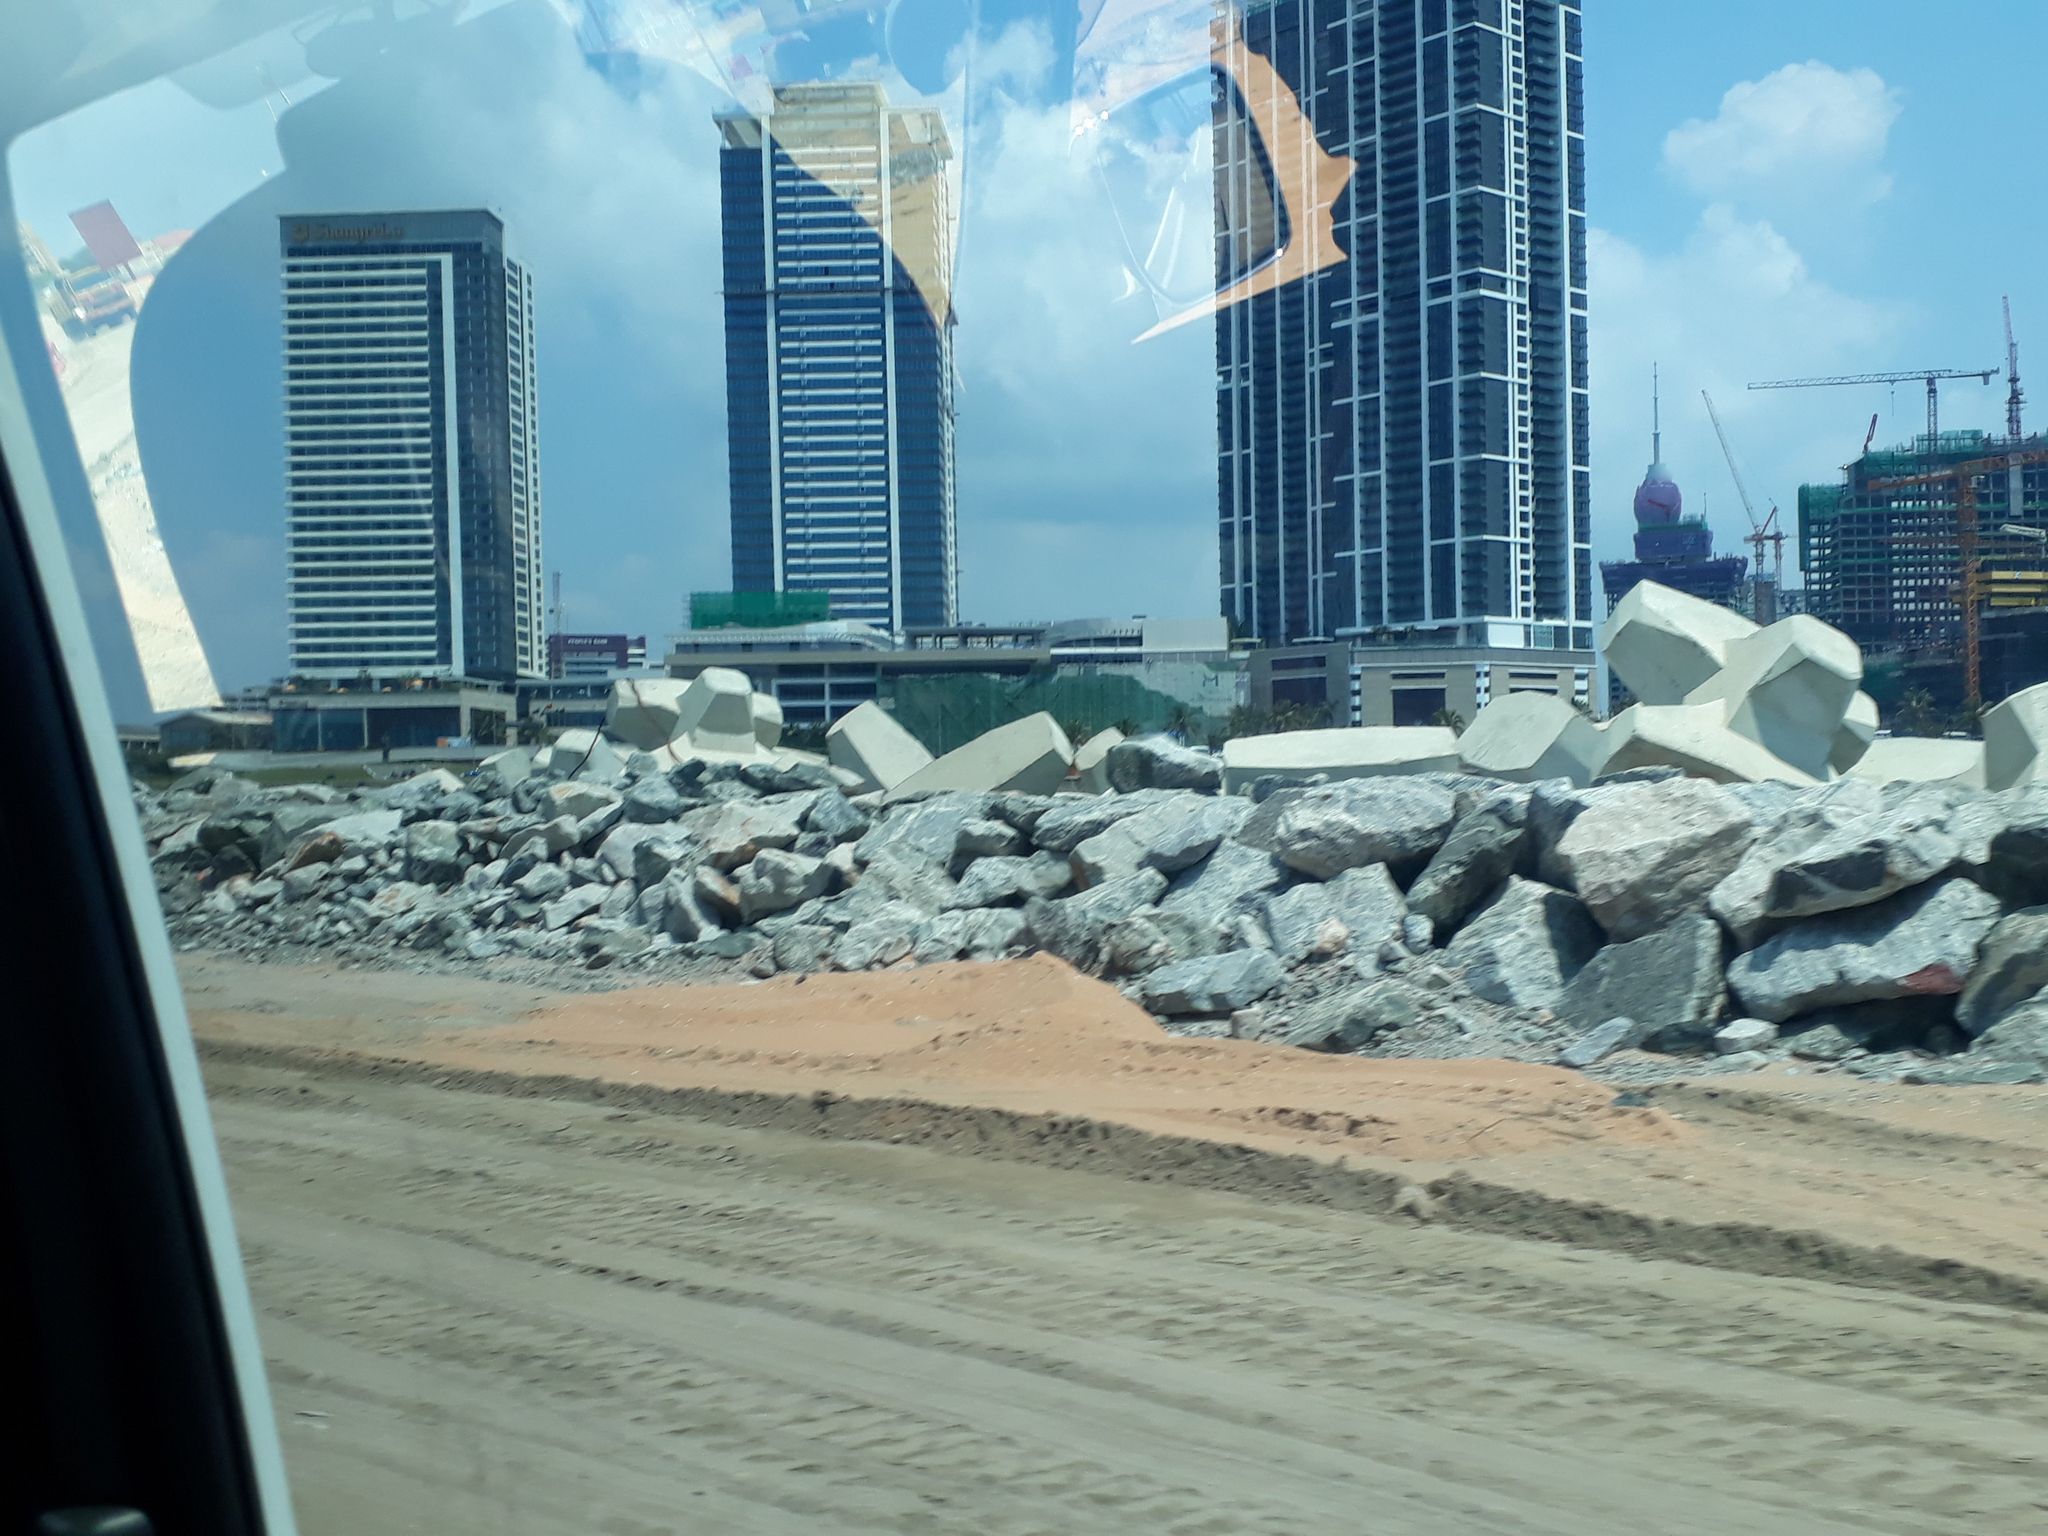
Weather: snowy
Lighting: day
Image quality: good
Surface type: walking surface
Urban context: urban centre
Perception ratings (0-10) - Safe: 4.54, Lively: 3.83, Beautiful: 5.62, Boring: 4.88, Depressing: 7.7, Wealthy: 5.21